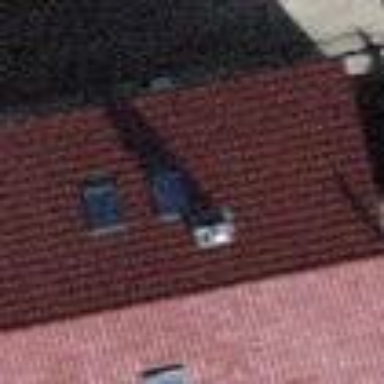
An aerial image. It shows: Gabled roofed house.